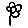
Label: flower